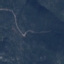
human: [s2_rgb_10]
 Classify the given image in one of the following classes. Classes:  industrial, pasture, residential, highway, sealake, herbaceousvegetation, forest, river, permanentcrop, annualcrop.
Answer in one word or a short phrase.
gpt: HerbaceousVegetation